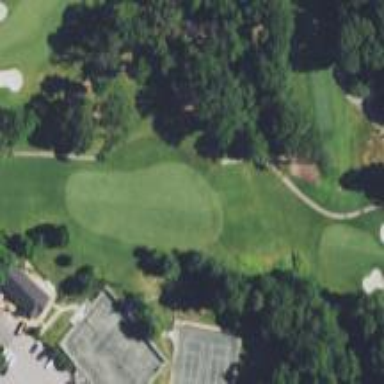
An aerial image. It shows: Golf fairway surrounded by grass.